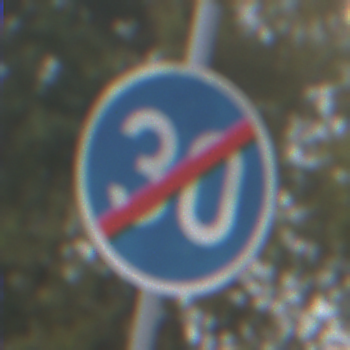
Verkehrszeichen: EndeMindestgeschwindigkeit
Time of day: Midday
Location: Outdoor (Suburban)
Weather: Overcast
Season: NotSpecified
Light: Natural